Question: I'm trying to develop a swift SDK that will work in apps running on iOS 7,
I don't care if my SDK will work only when the app is running on iOS 8 but I don't want to force the target app to run only on iOS.
when I tried to change my Deployment Target to 7.0 and upload the app to appstore I'm getting the following errors:

> Archive submission failed with errors:
! ERROR 'TMS-90362: "Invalid Info.plist value. The value for the key
*MinimumOSVersion* in bundle MiniAppDemo.app/Frameworks/
MiniAppFramework.framework is invalid. The minimum value is 8.0"
ERROR IT MS-90362: "Invalid Info.plist value. The value for the key
'MinimumOSVersion' in bundle
MiniAppDemo.app/Frameworks/MiniAppFramework.framework is invalid. The
minimum value is 8.0"
ERROR ITMS-9020g: "Invalid Segment Alignment. The app binary at
'MiniAppDemo.app/Frameworks/MiniAppFramework.frameworW
MiniAppFrameworkl does not have proper segment alignment. Try
rebuilding the app with the latest Xcode version." ERROR IT MS-90209:
*Invalid Segment Alignment. The app binary at
'MiniAppDemo.app/FrameworksWiniAppFramework.frameworWMiniAppFramework'
does not have proper segment alignment. Try rebuilding the app with
the latest Xcode version."
ERROR 'TMS-90125: "The binary is invalid.
The encryption info in the LC ENCRYPTION INFO load command is either
missing or invalid, or the binary is already encrypted. This binary
does not seem to have been built with Apple's linker." ERROR
ITMS-g012S: *The binary is invalid. The encryption info in the load
command is either missing or invalid, or the binary is already
encrypted. This binary does not seem to have been built with Apple's
linker. * WARNING ITMS-900BO*. "The executable
'Payload/MiniAppDemo.app/Frameworks/MiniAppFramework.framework' is not
a Position Independent Executable. Please ensure that your build
settings are configured to create PIE executables. For more
information refer to Technical Q&A QA178B - Building a Position
Independent Executable in the iOS Developer Library." WARNING IT
MS-90080: 'The executable
'Payload/MiniAppDemo.app/Frameworks/MiniAppFramework.framevvork' is
not a Position Independent Executable. Please ensure that your build
settings are configured to create PIE executables. For more
information refer to Technical Q&A QAI 788 - Building a Position
Independent Executable in the iOS Developer Done Library. "
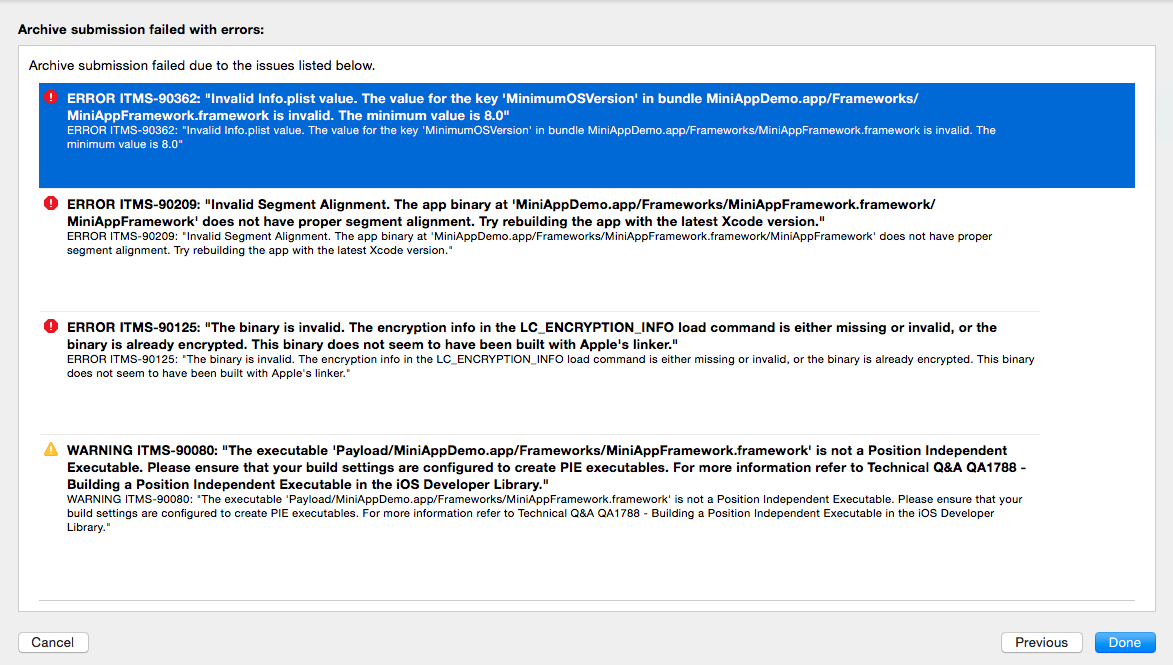
Answer: Check <URL> for the same issue :
"Embedded frameworks require a minimum deployment target of iOS 8 or OS X Mavericks.
To use Alamofire with a project targeting iOS 7, See the 'Source File' section for additional instructions."